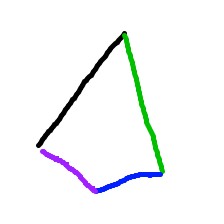
Shape: kite